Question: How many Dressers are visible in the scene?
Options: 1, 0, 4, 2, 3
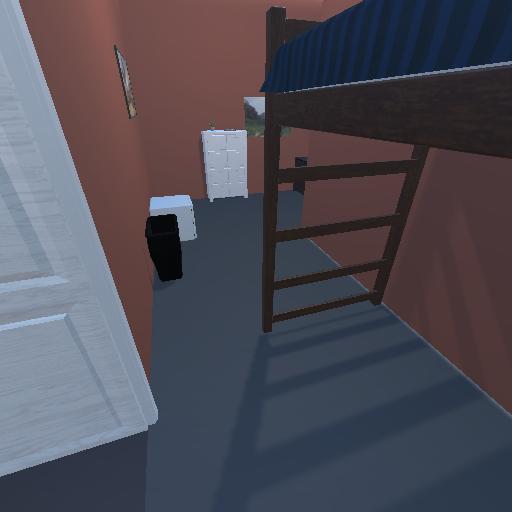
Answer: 1